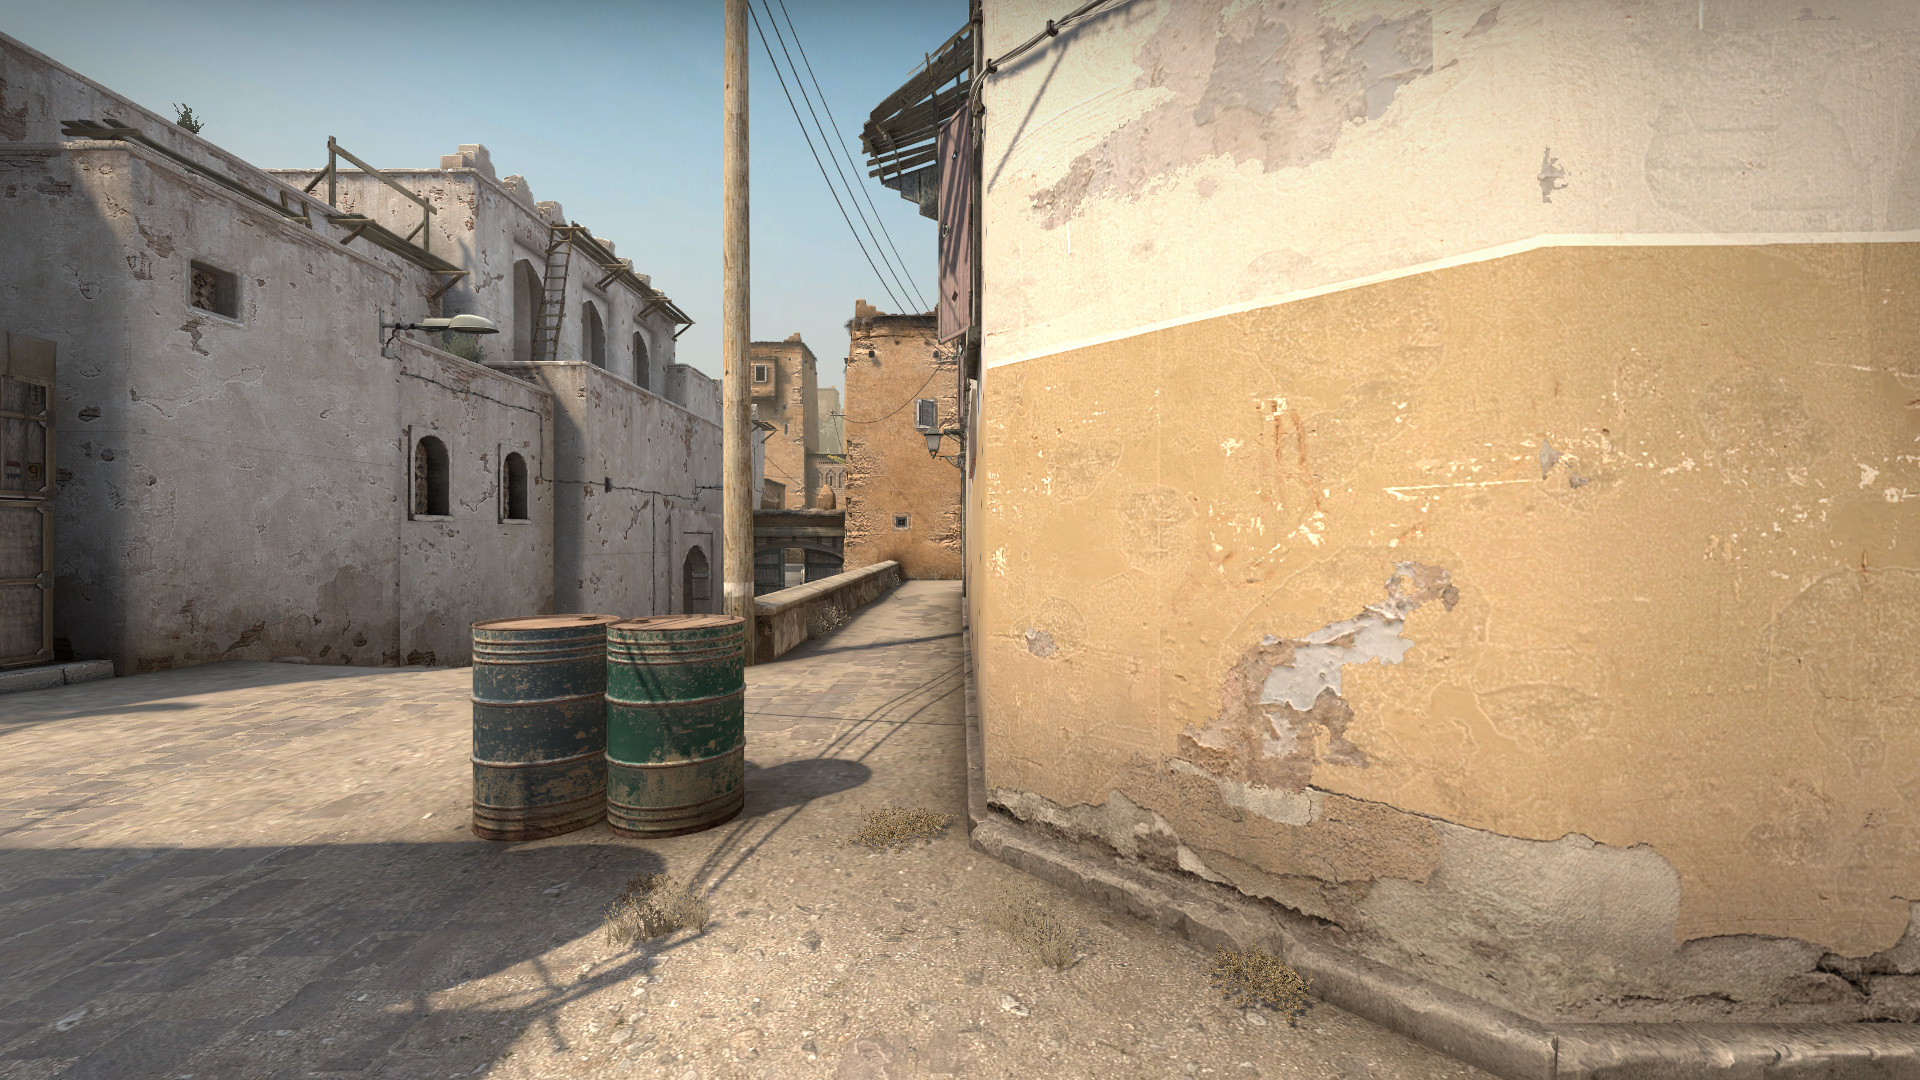
Map: de_dust2